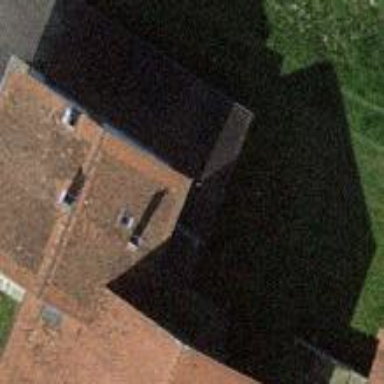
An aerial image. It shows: Simple and straightforward house.